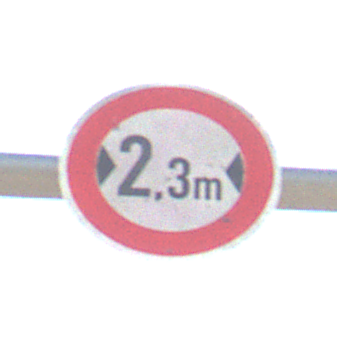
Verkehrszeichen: TatsaechlicheBreite2Komma3
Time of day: Midday
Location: Outdoor (Nature)
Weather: PartlyCloudy
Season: NotSpecified
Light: Natural